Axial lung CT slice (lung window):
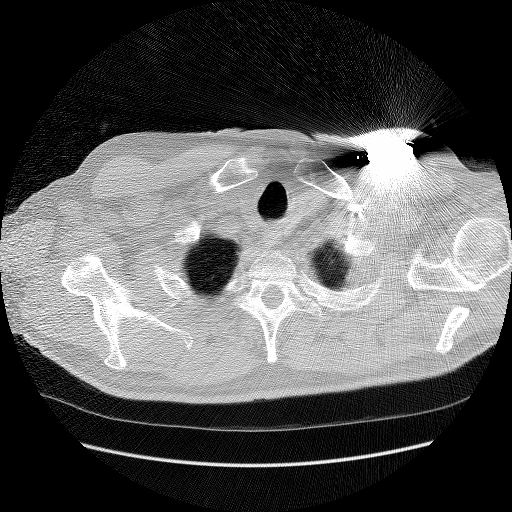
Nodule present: no